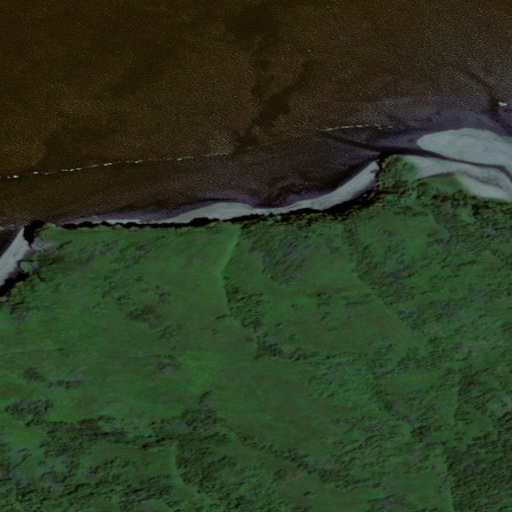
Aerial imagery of cape in Alaska named Diamond Point containing only unknown